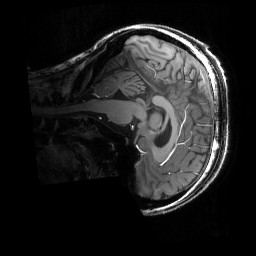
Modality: T1w
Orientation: sagittal
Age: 28
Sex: female
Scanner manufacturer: siemens
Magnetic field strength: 6.98 T
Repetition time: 3 s
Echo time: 0.00388 s